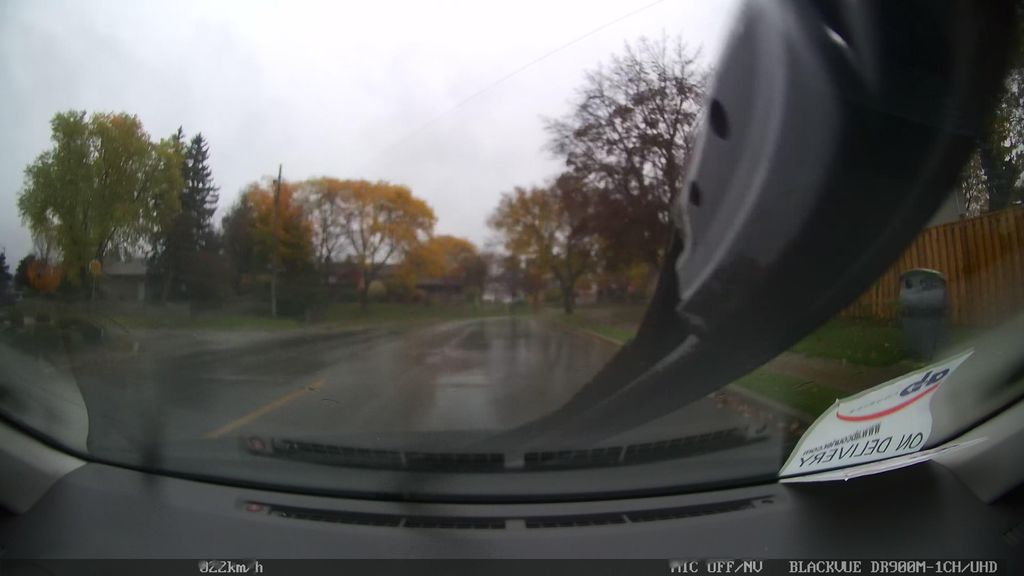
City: toronto